Question: I am working with pyomo and i am really new with it. I have been trying to solve a small problem but i keep getting this error, although i followed lots and lots of corrections and suggestions i found over here, but still not working, does any body know what this error can mean : KeyError: "Index '(None, 0)' is not valid for indexed component 'sigma'"? with sigma being my variable. I checked the available problems that look like mine but that didn't solve anything
I will put the code and the error bellow,
THANK YOU
Bellow is my current code:
'''
from pyomo.environ import *
import numpy as np
model = ConcreteModel()
def flatten(l):
return [item for sublist in l for item in sublist]
matrix = numpy.array(matrixnw)
liste=flatten(myd.values())
def W_init(model, i, j):
return matrix [i,j]
def W_init1D(model, i):
return liste [i]
model.i = Set(initialize=range(0,3), doc='paths')
model.j = Set(initialize=range(0,15), doc='subflows')
model.capa = Param(model.i, initialize=W_init1D)
model.routing = Param(model.i, model.j, initialize=W_init)
model.sigma = Var(model.i, model.j, within= NonNegativeReals)
def limite(model, i):
return sum(model.sigma[i,j]*model.routing[i,j] for j in model.j) <= model.capa[i]
model.limite = Constraint(model.i, rule=limite)
'''
image for the error:

I was expecting the constraint to be accepted by the model because i use the same way of writing (define a function then call it in the objective function) for the objective function and it does not show any error
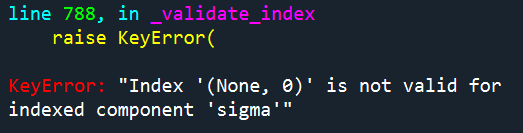
Answer: First, in general, it is standard to cut and paste actual code, not an image. Ideally, your "error" should be reproducible by somebody who can help you by cutting/pasting your code into their IDE and running it.
That said...
You are using what I call a "rule-function combo" to make your constraints, but in the call to the function you are not providing the index I.
Try this:
'''
model.limite = Constraint(model.i, rule=limite)
'''